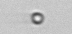
Label: nanoplankton_mix